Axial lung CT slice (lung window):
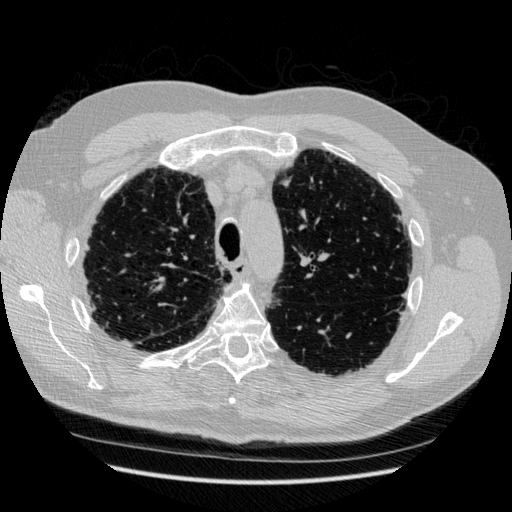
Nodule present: no